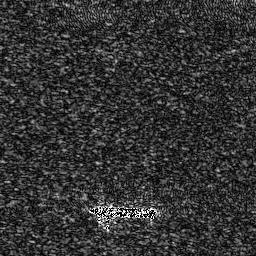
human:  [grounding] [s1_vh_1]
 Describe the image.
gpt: In the satellite image, there is  <ref>1 large ship </ref> <box>[[28, 78, 58, 86, 0]]</box> located at bottom.